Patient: sex M, age 31
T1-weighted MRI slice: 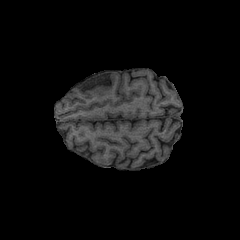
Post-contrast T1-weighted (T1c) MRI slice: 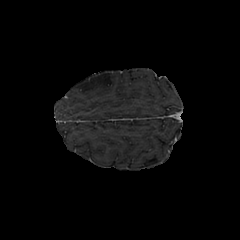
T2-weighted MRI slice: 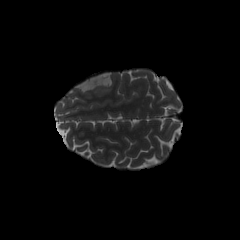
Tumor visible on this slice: yes
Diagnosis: Astrocytoma, IDH-mutant
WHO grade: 2